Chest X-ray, PA view. Patient: 53 years old, sex F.
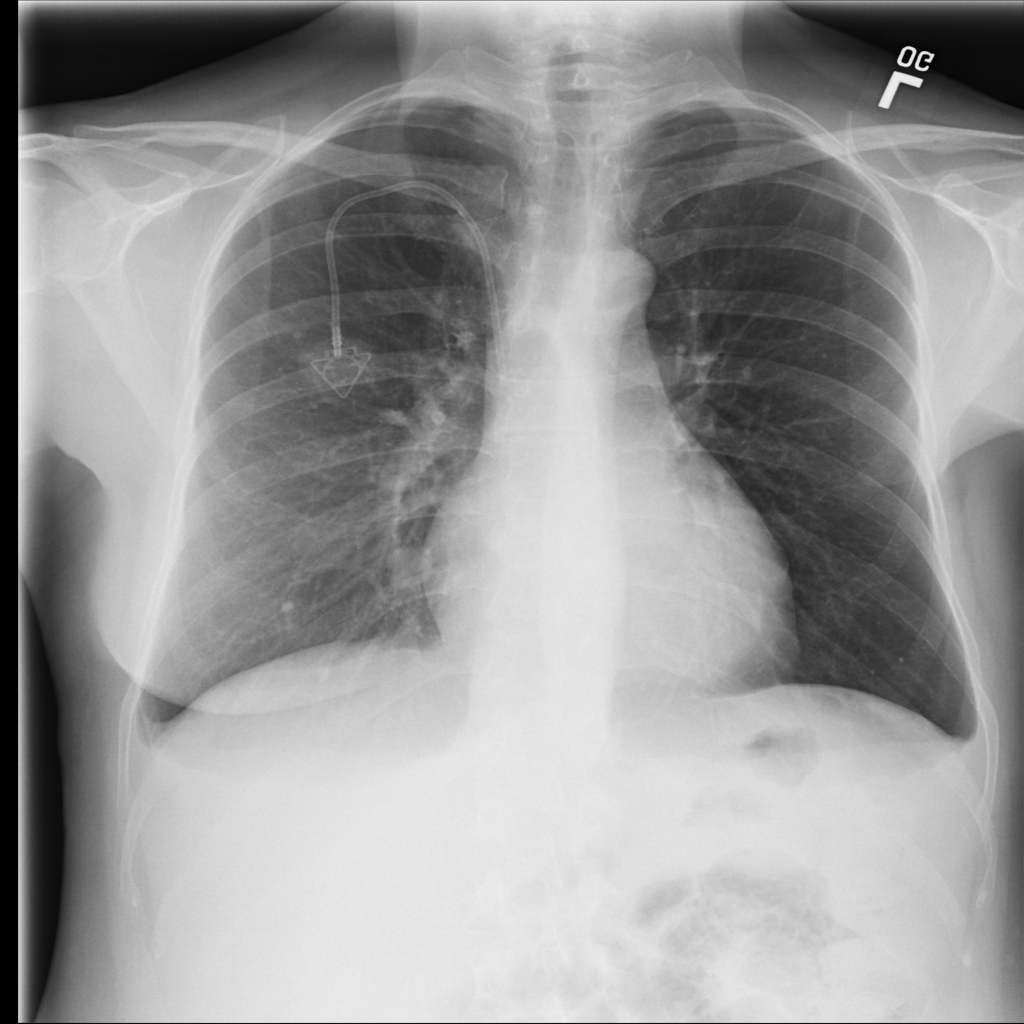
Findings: No Finding